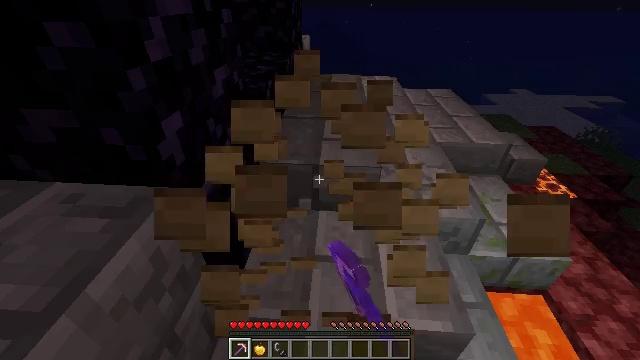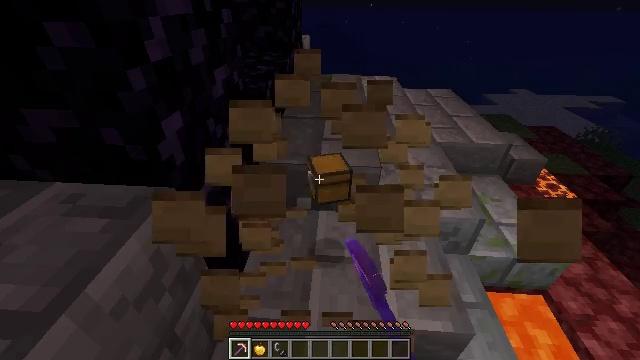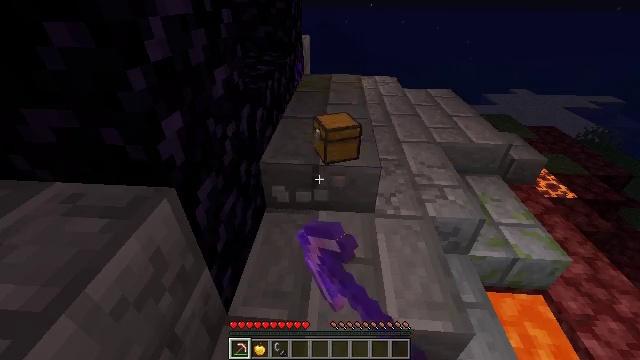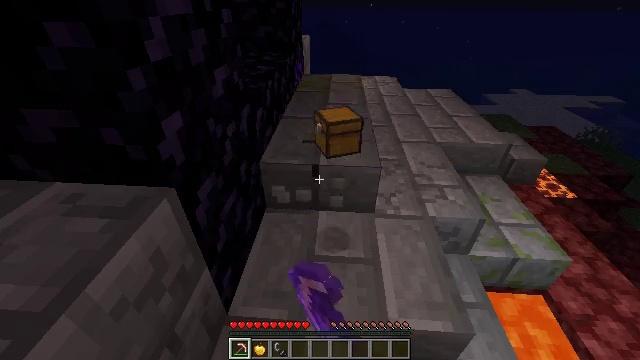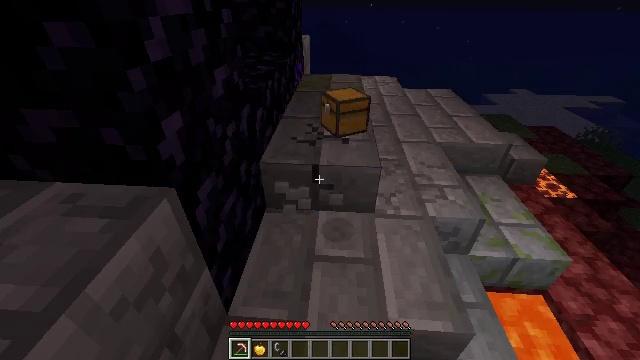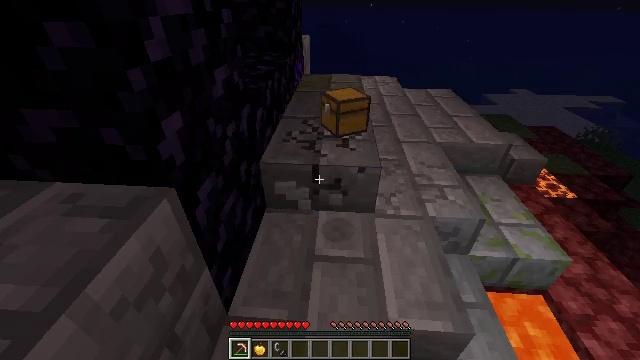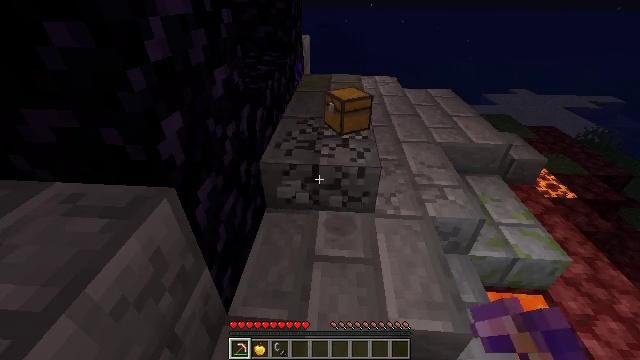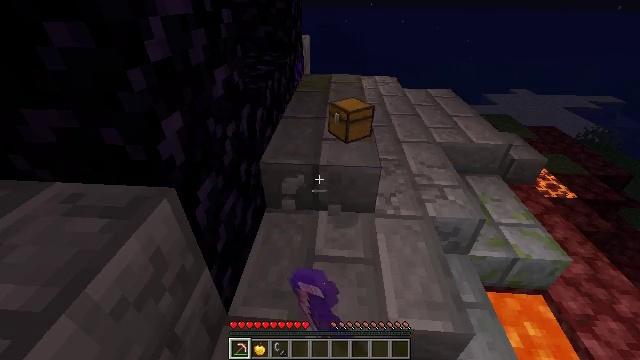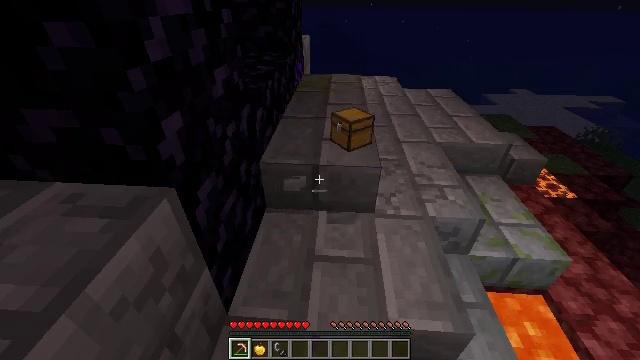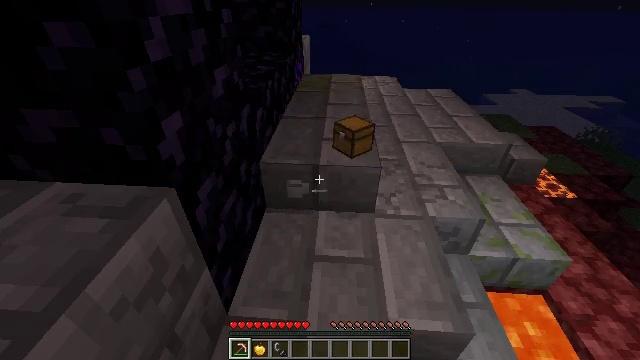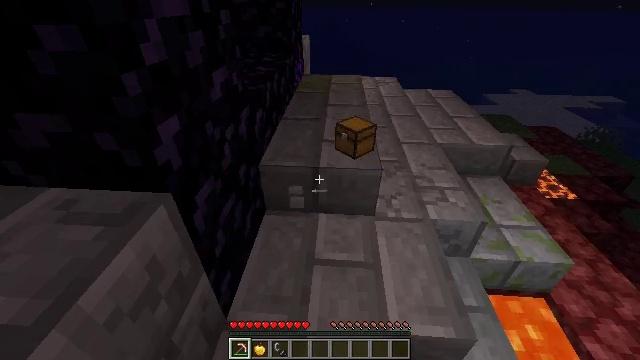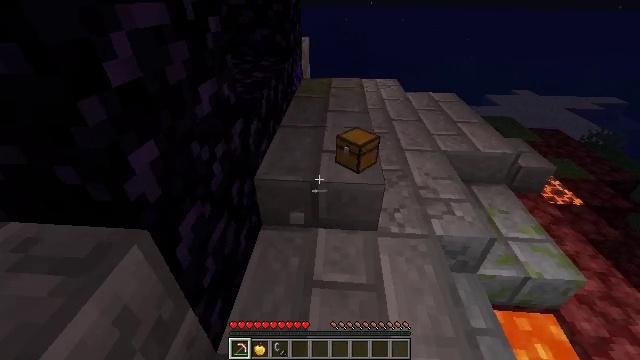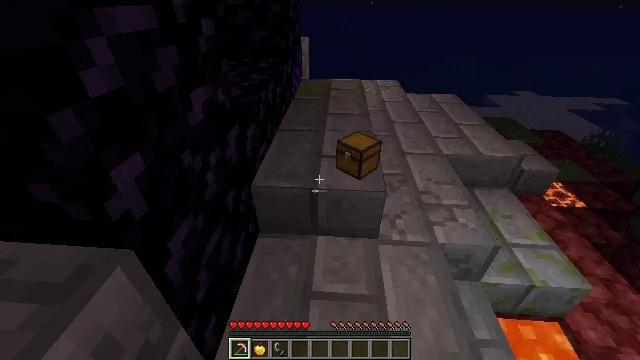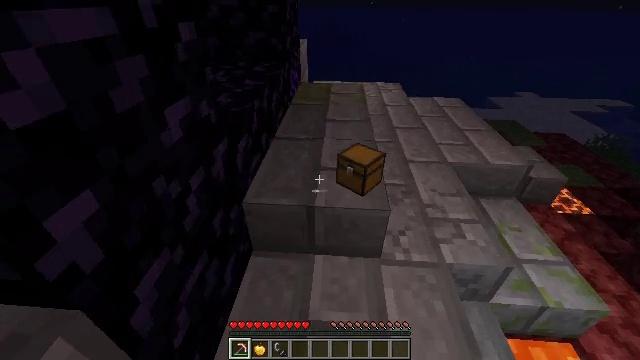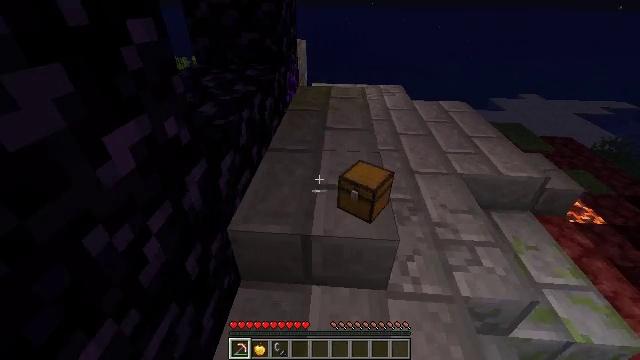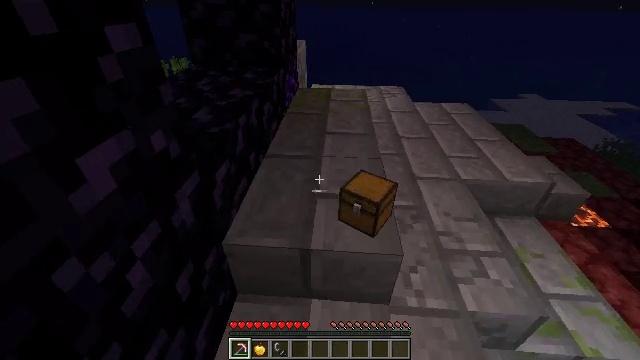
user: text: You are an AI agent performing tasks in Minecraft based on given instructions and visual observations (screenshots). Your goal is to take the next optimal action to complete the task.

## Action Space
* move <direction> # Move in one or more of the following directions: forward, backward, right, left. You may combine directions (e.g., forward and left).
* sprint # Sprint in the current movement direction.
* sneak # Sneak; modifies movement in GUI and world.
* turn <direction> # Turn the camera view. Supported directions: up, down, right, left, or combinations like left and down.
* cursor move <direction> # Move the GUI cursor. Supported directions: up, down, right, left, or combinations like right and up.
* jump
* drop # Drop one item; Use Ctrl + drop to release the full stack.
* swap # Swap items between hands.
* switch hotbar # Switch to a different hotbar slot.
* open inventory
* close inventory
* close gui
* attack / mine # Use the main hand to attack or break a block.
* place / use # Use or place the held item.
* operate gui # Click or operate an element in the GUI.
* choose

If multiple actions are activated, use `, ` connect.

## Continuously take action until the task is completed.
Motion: motion action
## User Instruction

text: Collect cracked stone bricks from ruins.
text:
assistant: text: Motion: attack / mine
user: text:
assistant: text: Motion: attack / mine
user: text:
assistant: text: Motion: attack / mine
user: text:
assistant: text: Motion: attack / mine
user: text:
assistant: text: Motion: attack / mine
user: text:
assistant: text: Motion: attack / mine
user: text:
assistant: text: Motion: no_op
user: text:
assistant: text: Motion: no_op
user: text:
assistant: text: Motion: no_op
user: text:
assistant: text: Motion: move forward
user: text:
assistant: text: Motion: move forward
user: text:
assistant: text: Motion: move forward
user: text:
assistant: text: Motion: move forward
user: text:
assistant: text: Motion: move forward
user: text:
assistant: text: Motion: move forward
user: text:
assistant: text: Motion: no_op
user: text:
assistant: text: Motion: no_op
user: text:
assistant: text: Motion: no_op
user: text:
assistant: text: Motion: no_op
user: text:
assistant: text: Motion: no_op
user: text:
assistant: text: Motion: no_op
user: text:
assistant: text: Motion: move forward
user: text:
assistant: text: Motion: move forward
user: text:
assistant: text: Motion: move forward
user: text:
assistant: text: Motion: move forward
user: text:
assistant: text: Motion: move forward
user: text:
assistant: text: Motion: move forward
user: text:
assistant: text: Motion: no_op
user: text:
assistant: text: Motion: turn left and up
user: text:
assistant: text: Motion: turn left and up